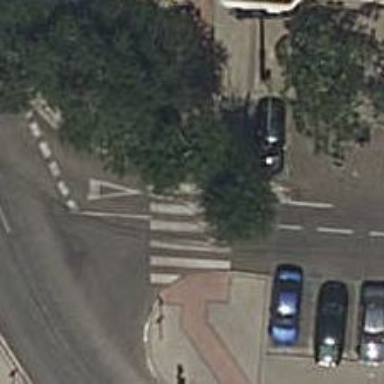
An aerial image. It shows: Uncontrolled road crossing.